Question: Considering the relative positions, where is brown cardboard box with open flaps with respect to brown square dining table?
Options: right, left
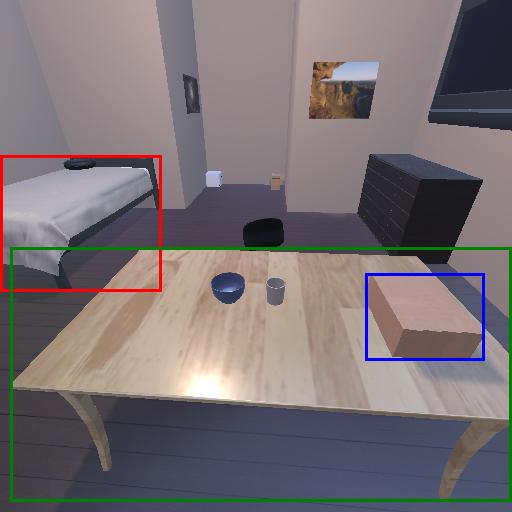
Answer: right